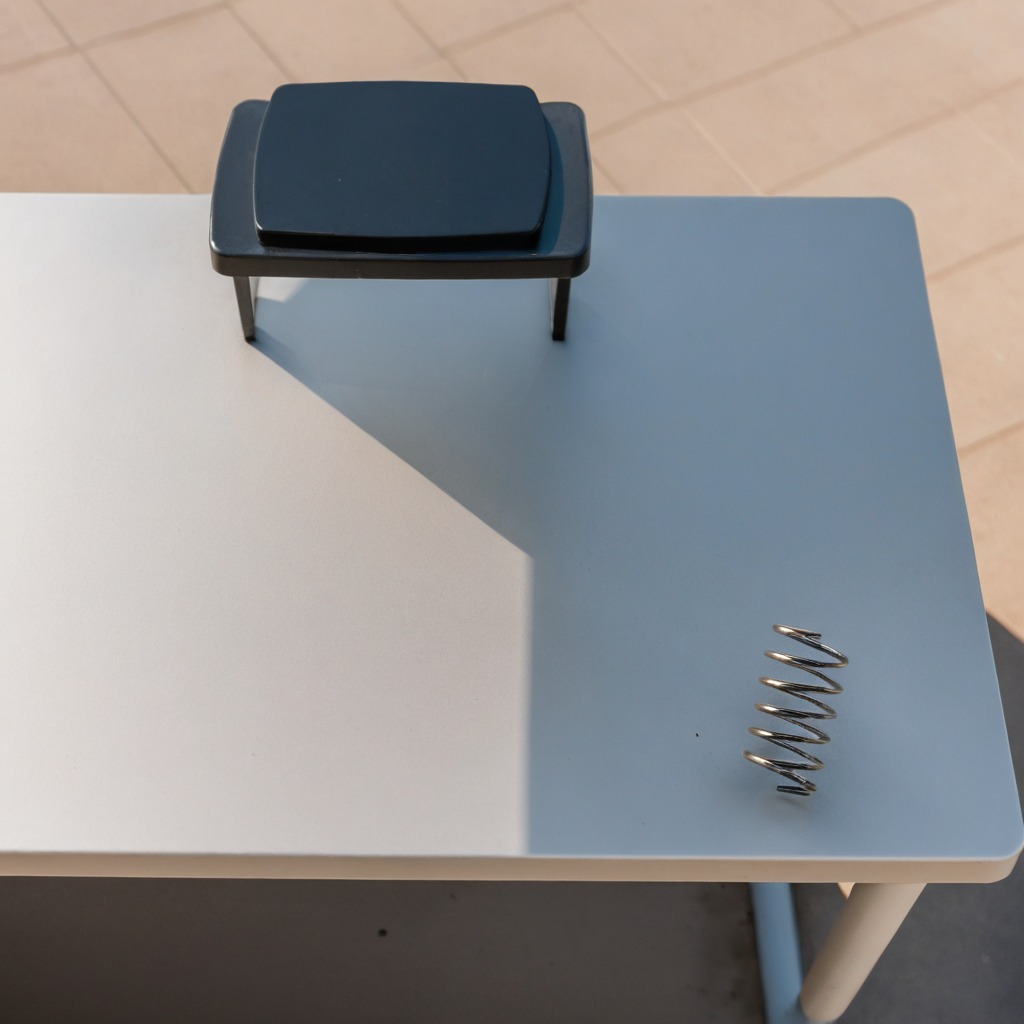
A coiled metal spring is lying on the utility table.